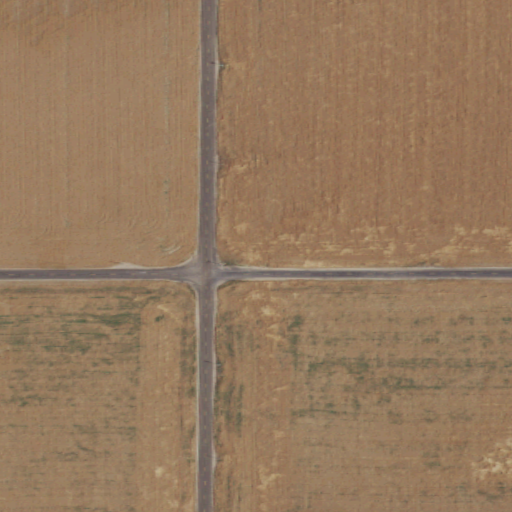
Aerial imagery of plain(s) in Washington named Michigan Prairie containing cultivated crops, open development, low intensity development, and medium intensity development